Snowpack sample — Snodgrass Mountain, Crested Butte, Colorado (2/4/25, 12:06 PM MST)
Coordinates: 38.923, -106.968
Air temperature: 35 °F
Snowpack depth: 80 cm
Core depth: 30 cm
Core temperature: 35.6 °F
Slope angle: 14°, slope face: 78°
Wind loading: low
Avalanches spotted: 0
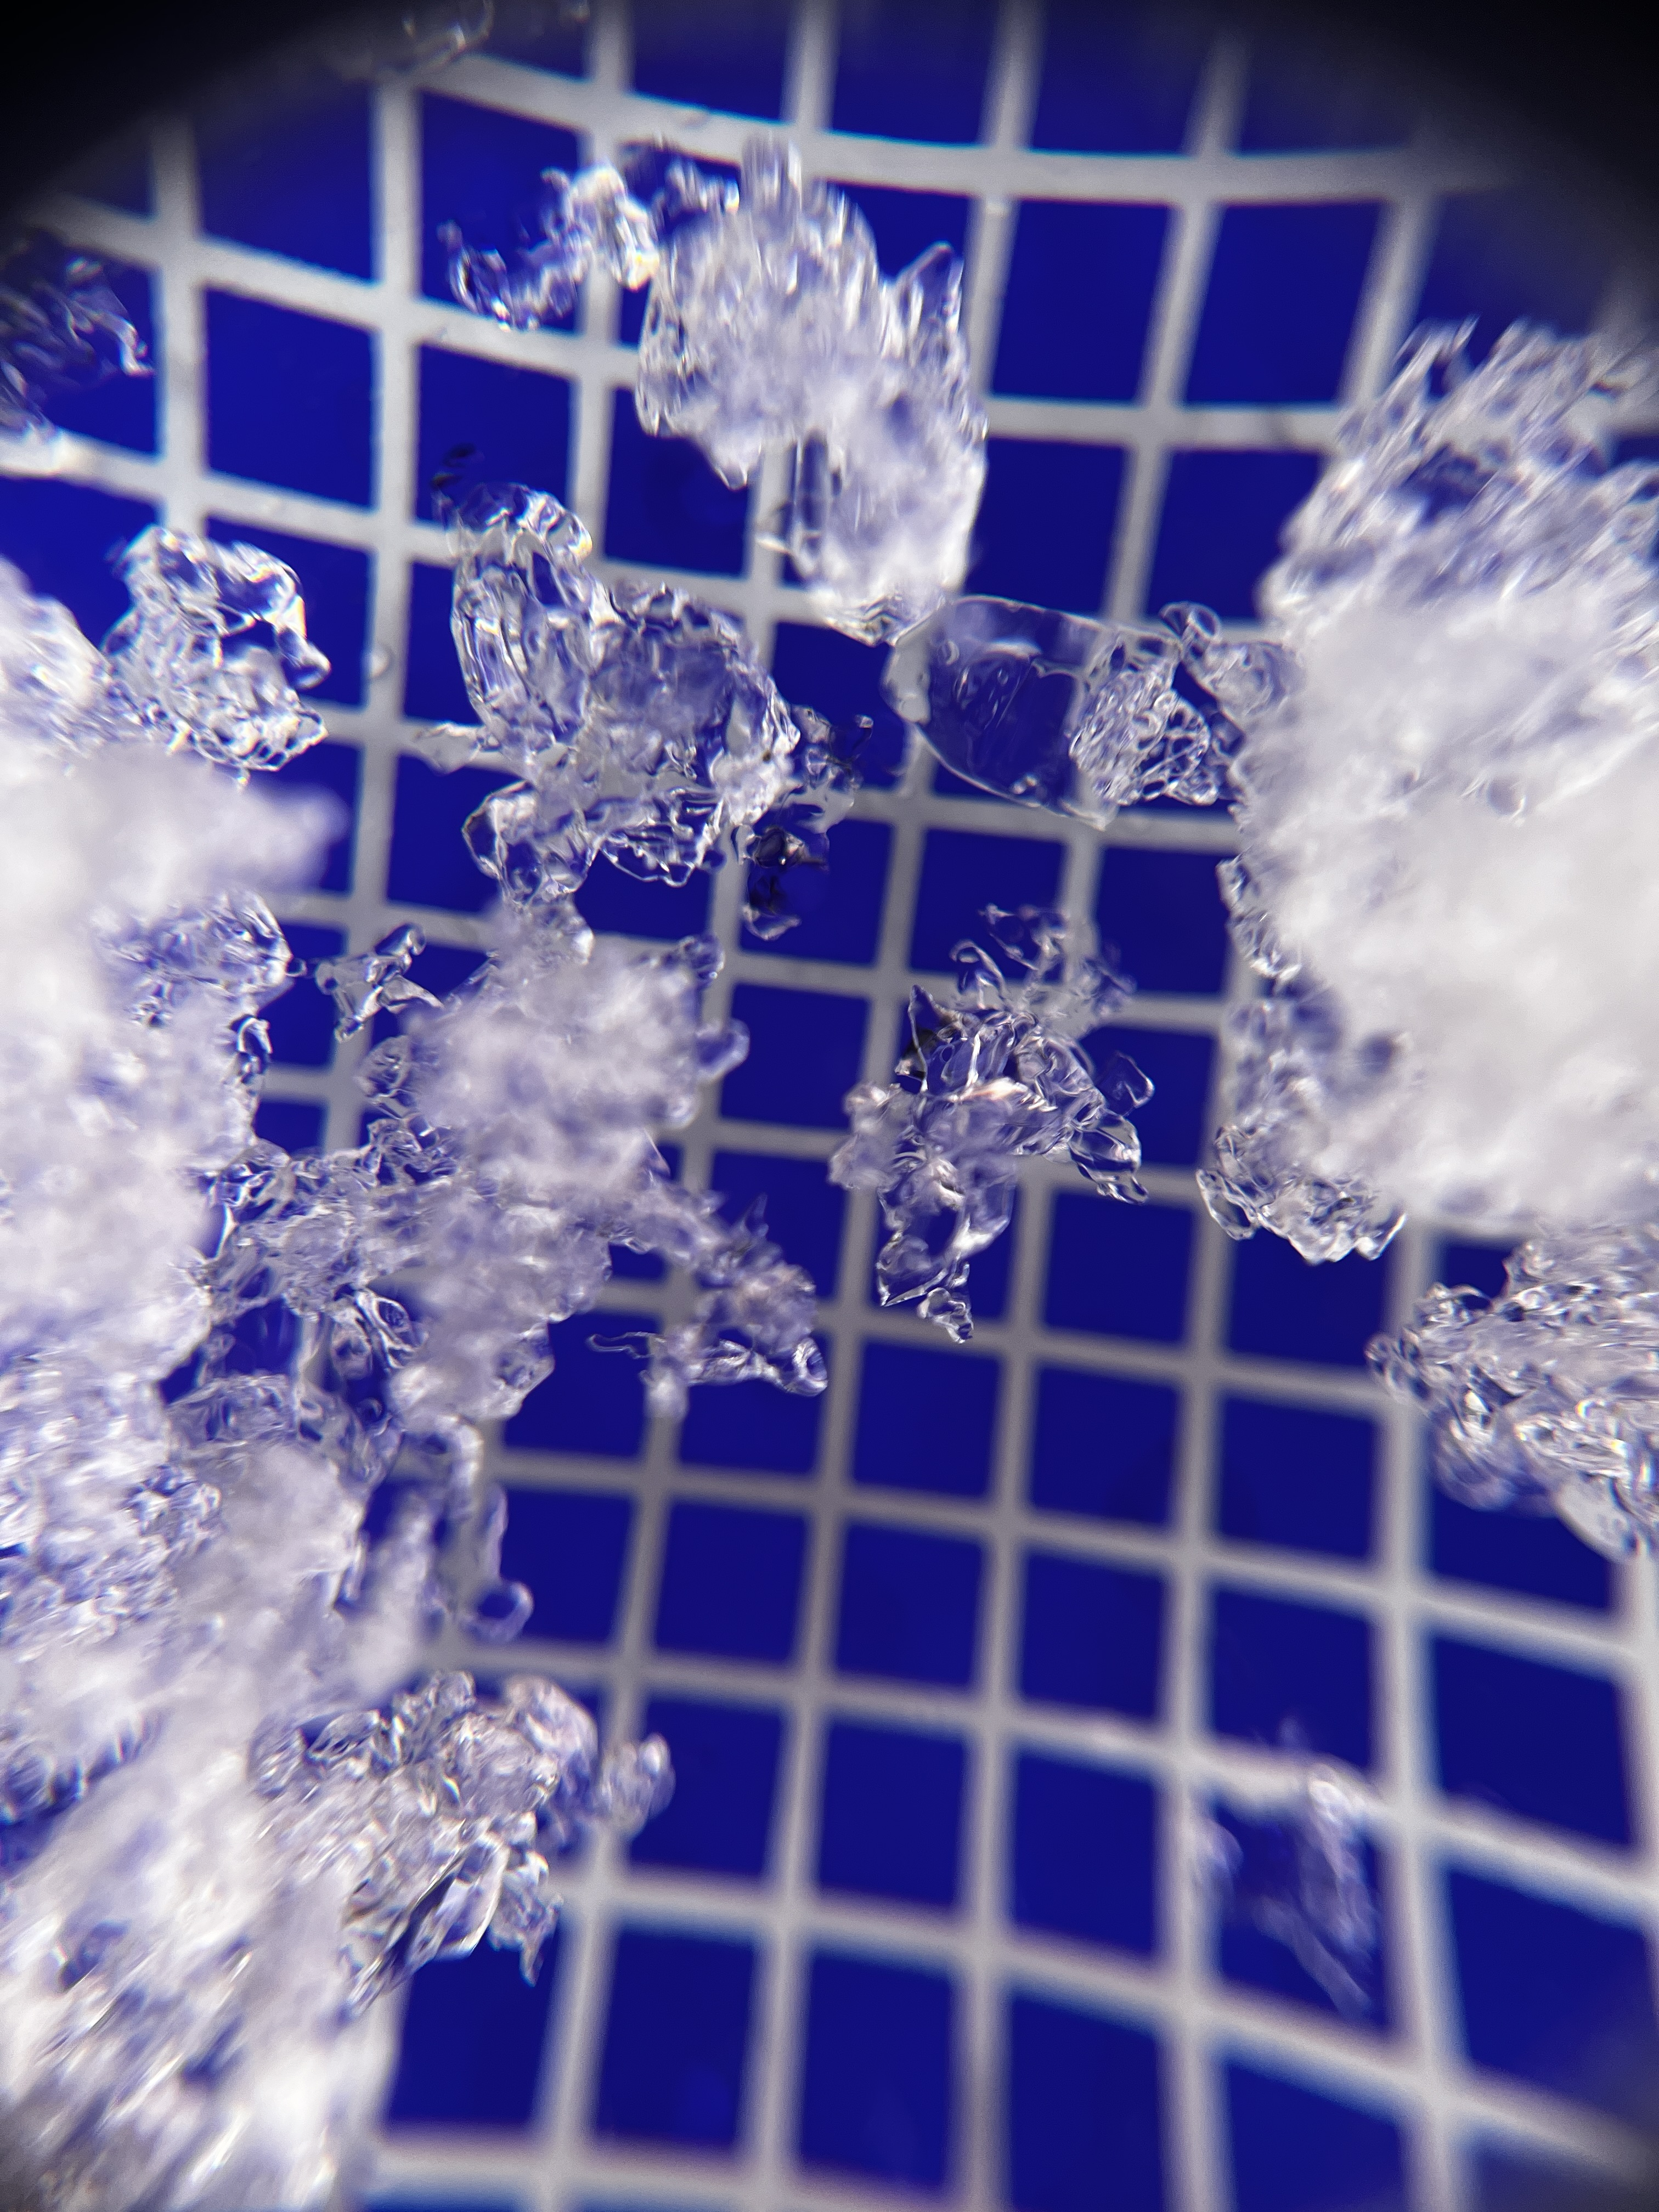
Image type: magnified_profile
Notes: No avalanches nearby, unusually warm weather for the last month reported by residents, Collected 25 yards from treeline